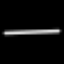
Label: line